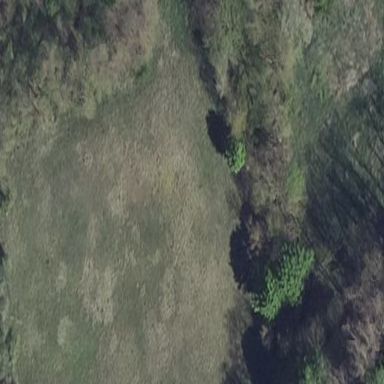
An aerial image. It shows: Patch of scrub vegetation.